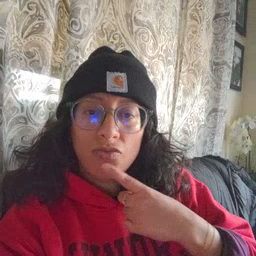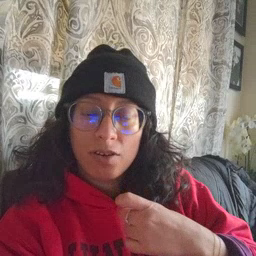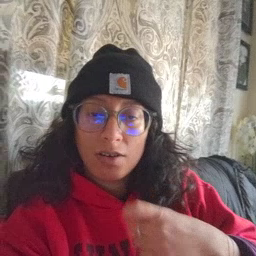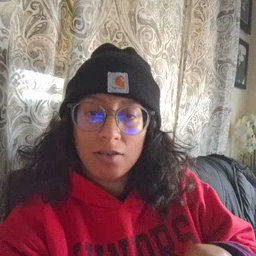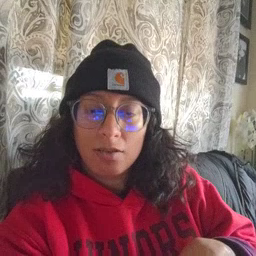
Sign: red